Question: I have a 'Timer' set in my App.cs as follows :
'''
public static void SetSnipDeletingTimer(double d)
{
TimeBeforeDeletingSpan = new Timer(d) {AutoReset = true, Enabled = true};
TimeBeforeDeletingSpan.Elapsed += TimeBeforeDeletingSpan_Elapsed;
TimeBeforeDeletingSpan.Start();
}
static void TimeBeforeDeletingSpan_Elapsed(object sender, ElapsedEventArgs e)
{
foreach (var t in ListOfCapturesUriPaths) File.Delete(t);
}
'''
In another class and in a certain logic I assign 'null' to it to stop it, I just do this :
'''
App.TimeBeforeDeletingSpan = null;
'''
The problem is that the Elapsed event still get fired everytime the span passes, as shows this screenshot, where the break point is stoping inside the event though the object is null:

How that can be possible ? and what should I do to stop the execution of that event ?
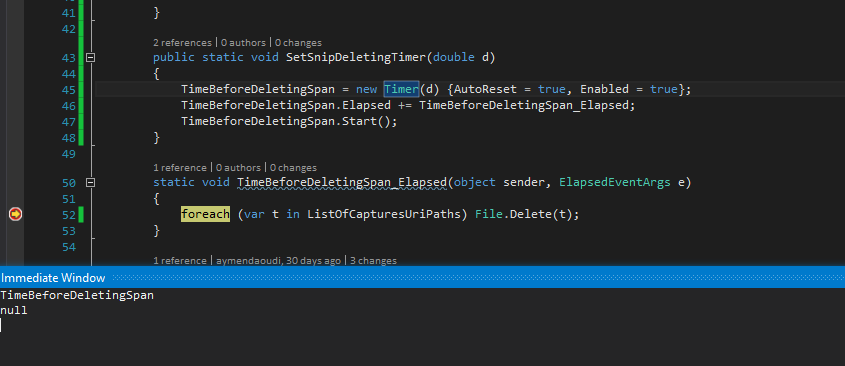
Answer: To prevent events that haven't been started yet:
'''
App.TimeBeforeDeletingSpan.Enabled = false;
'''
To put the object in the dormant state (whatever that means to the object),
'''
App.TimeBeforeDeletingSpan.Dispose();
'''
The reason that assigning 'null' to a field that previously referenced the object doesn't do anything with the object is that the object could be referenced by any other field or variable. Only the garbage collector can find out and only when it runs.